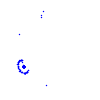
Particle: kaon